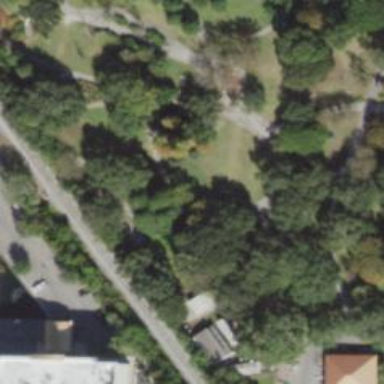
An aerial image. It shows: Miniature railway yard.